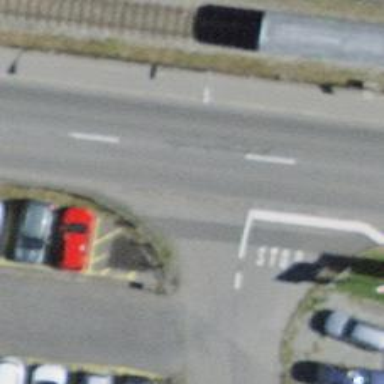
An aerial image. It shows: Car-sharing service available at this location.